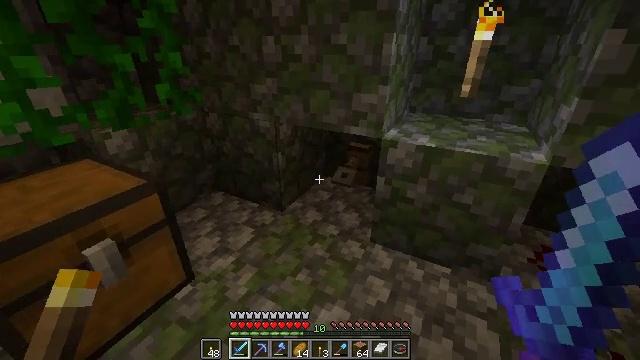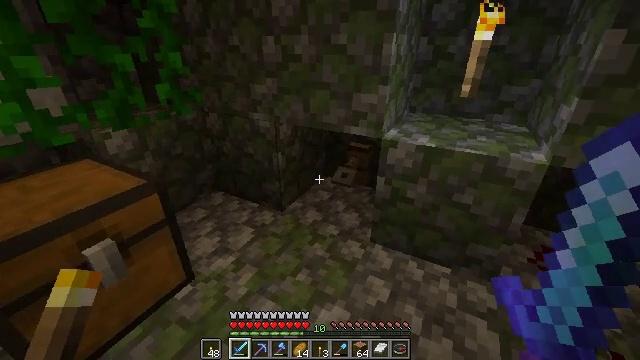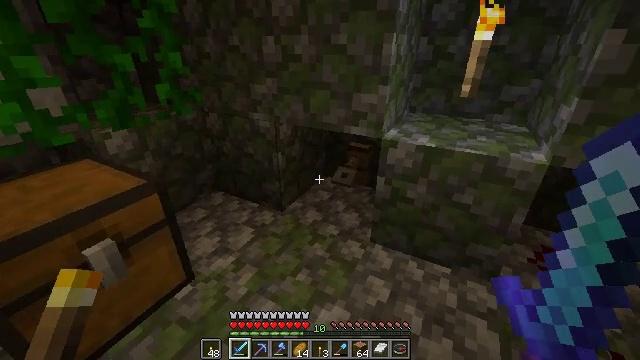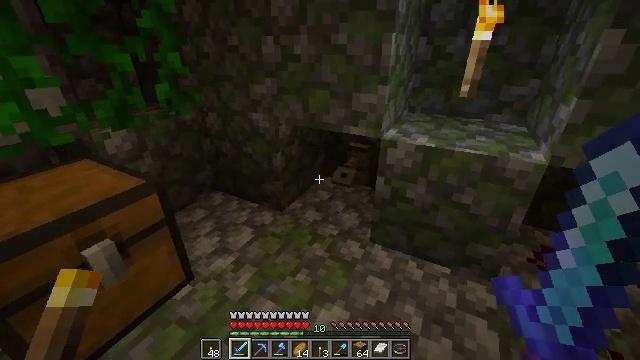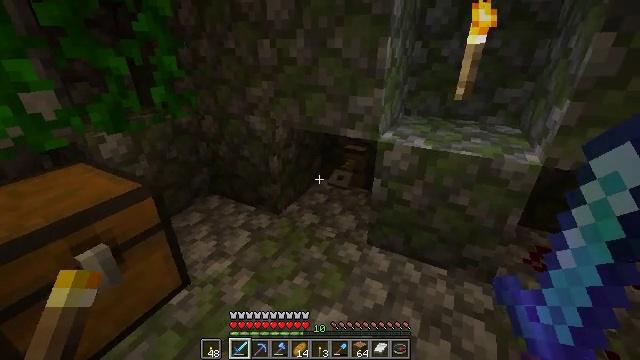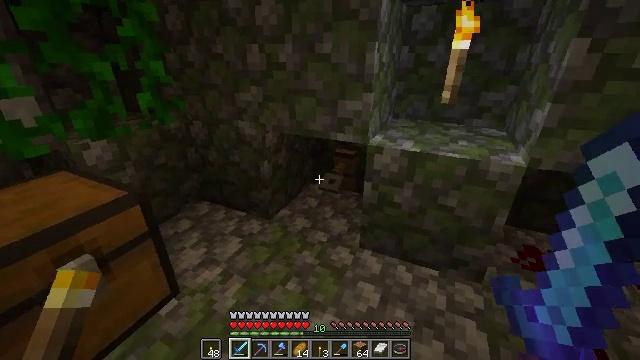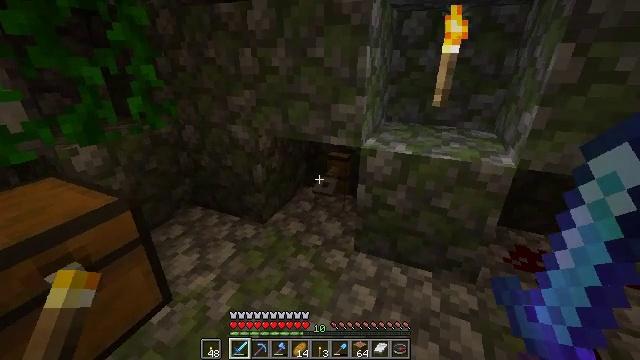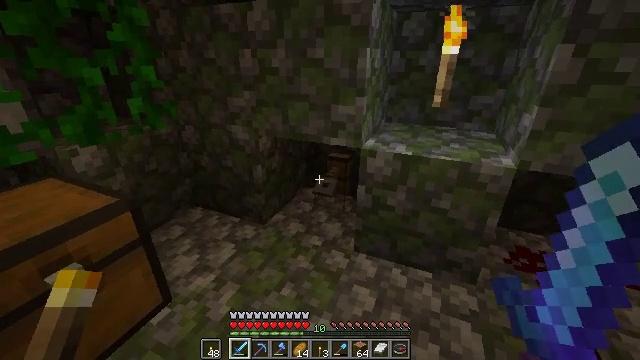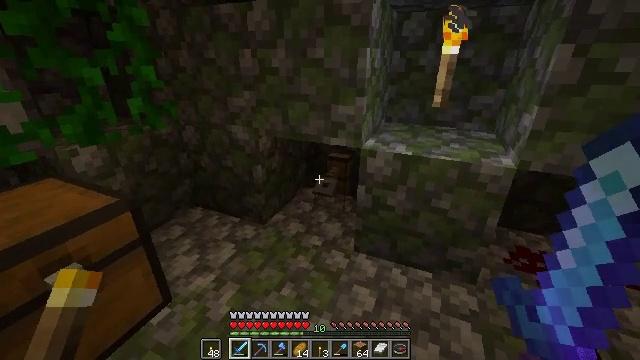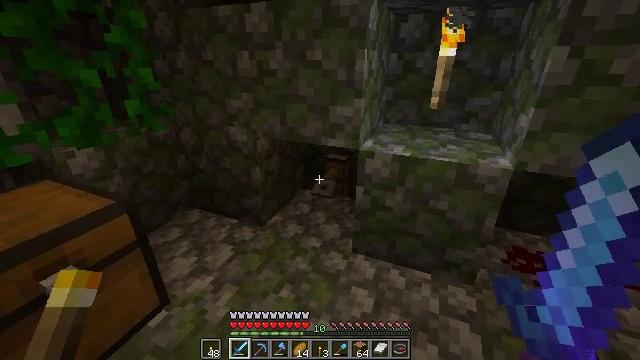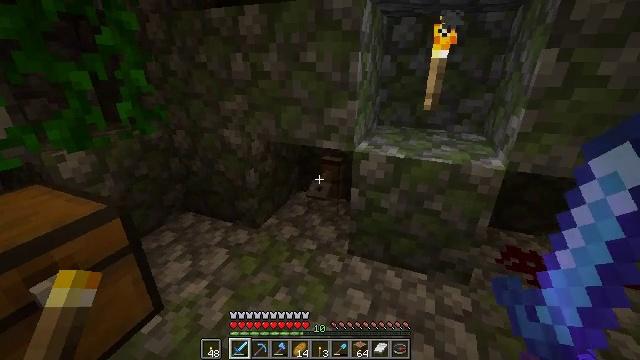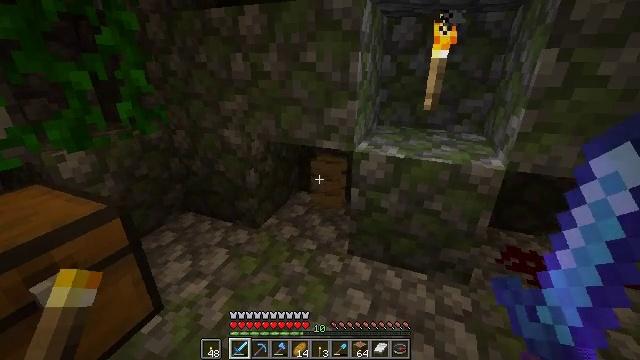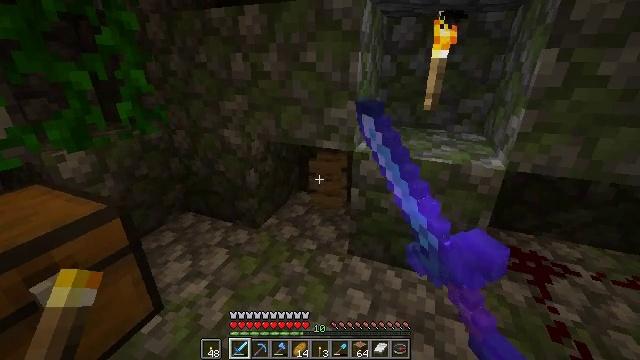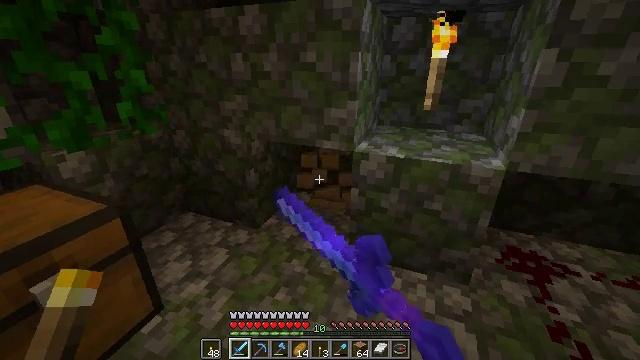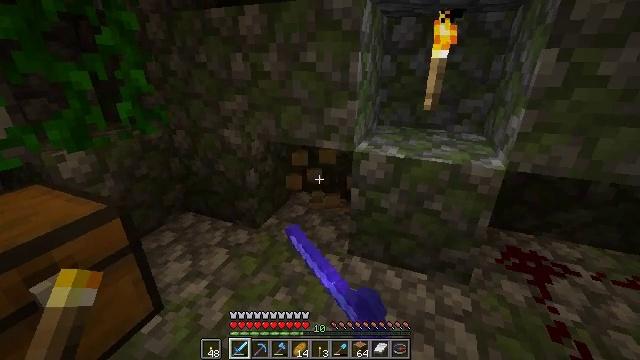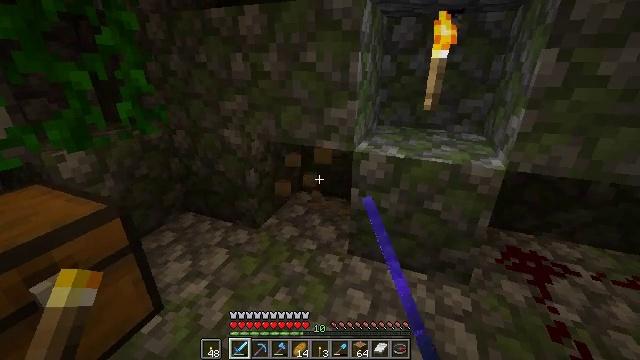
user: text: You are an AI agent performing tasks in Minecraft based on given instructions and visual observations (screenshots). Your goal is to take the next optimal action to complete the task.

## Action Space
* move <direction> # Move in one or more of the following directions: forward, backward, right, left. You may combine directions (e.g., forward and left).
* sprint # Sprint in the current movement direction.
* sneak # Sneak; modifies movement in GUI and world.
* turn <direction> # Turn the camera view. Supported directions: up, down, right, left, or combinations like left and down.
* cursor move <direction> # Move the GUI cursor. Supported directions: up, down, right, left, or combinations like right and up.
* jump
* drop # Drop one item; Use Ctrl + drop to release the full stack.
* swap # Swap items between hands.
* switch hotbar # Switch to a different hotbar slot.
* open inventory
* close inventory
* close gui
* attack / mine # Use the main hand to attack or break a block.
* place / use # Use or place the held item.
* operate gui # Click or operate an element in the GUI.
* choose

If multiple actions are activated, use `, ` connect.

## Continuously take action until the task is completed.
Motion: motion action
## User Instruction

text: Collect the tripwire hook for later use.
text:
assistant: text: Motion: no_op
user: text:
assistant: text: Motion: no_op
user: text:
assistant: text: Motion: no_op
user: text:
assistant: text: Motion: no_op
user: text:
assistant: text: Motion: turn right
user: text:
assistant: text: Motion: turn right
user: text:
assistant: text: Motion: no_op
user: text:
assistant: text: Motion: no_op
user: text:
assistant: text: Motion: no_op
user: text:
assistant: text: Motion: turn right
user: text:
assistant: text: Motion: attack / mine
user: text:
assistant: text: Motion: attack / mine
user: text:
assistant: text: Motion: attack / mine
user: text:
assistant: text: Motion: attack / mine
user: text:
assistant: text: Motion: attack / mine
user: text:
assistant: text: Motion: attack / mine
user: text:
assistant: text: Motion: attack / mine
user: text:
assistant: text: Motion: attack / mine
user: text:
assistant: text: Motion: no_op
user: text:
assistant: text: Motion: no_op
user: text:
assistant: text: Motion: no_op
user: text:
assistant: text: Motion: turn left and down
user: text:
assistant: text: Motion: turn left and down
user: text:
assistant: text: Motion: turn left and down
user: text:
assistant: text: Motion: turn left and down
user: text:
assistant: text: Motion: turn left and down
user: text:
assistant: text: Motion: turn left
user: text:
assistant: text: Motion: no_op
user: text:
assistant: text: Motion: no_op
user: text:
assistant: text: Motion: no_op